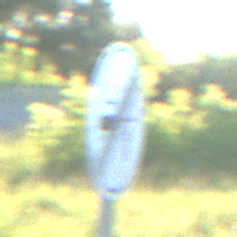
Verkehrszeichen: EndeVerbotUeberholenEinspurigeFahrzeuge
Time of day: MorningAfternoon
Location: Outdoor (Nature)
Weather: Clear
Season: NotSpecified
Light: Natural